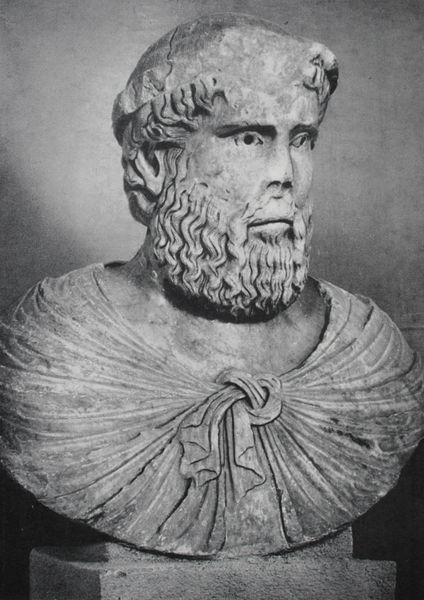
Titel: Die sogenannte Vinea-Büste (Pier delle Vigne) - Skulptur für die Brückentoranlage von Capua
Standort: Capua
Institution: Museo Campano
Schlagwörter: dunkel, kopf, mann, schatten, umhang, weiß, frisur, grau, haar, hell, licht, marmor, mund, nase, ohr, profil, schwarz, stirn, blick, tuch, schleife, alt, bart, augen, band, bärtig, falten, gesicht, knoten, mensch, sockel, stein, stirnband, vollbart, bildnis, hals, herr, portrait, porträt, auge, gewand, haare, brustbild, kinn, lippen, locken, ohren, schulter, schultern, zart, rund, skulptur, statue, wellen, leere, kaiser, falte, büste, glatze, starr, bildhauerei, faltenwurf, plastik, foto, fotografie, photographie, antike, philosoph, plastisch, mundwinkel, schwarzweiß, hell-dunkel, nasenloch, nasenlöcher, rom, photo, römer, kaputt, halbprofil, männlich, starre, antik, toga, griechisch, gebunden, griechenland, mönch, gelegt, leicht, herme, kaiserreich, basis, klassik, grieche, aufnahme, römisch, klassisch, ordentlich, bildhauer, augenblick, gaze, tonsur, defekt, caesar, bat, männerbüste, beschädigt, mung, augenbraunen, mramor, silberblick, schulterstück, mesnch, rechte, galtze, erhalten, verknotet, aufmnahme, capua, brückentorfigur, büüste, eschlungen, frühklassik, phot0ographie, schlingeng, tiefliegend, bpste, röömisch, gewandfalte, nase kaputt, abgefallen, stzein